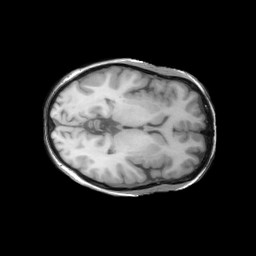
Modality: T1w
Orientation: axial
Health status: ill
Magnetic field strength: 3 T